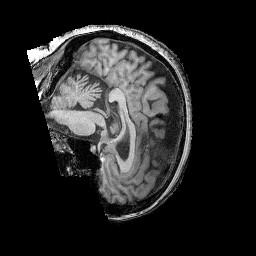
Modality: T1w
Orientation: sagittal
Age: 71
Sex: female
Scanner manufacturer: siemens
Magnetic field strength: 3 T
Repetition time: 2.25 s
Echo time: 0.00411 s